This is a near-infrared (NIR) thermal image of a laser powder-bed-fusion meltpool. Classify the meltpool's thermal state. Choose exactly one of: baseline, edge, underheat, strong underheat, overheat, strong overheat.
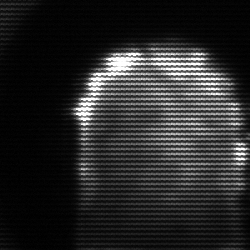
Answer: baseline